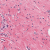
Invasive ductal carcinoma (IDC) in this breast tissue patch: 0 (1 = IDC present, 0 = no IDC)